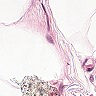
Metastatic tissue present: no